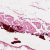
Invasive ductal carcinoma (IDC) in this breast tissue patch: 0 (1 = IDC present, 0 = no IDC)